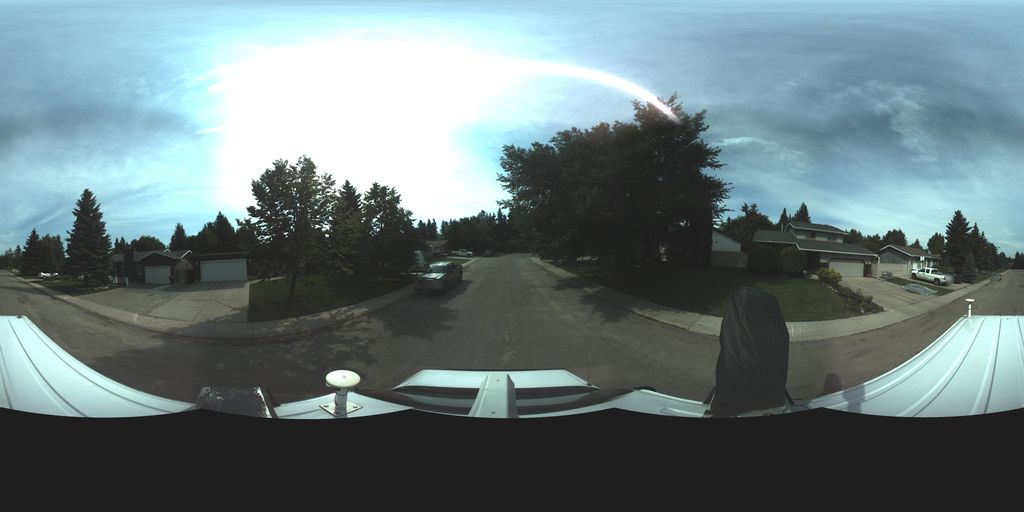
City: saskatoon